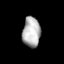
Tissue: lung
Cell type: Endothelial cells
Senescence score: 0.5403
Nuclear area (px): 525
Mean DAPI intensity: 178.625